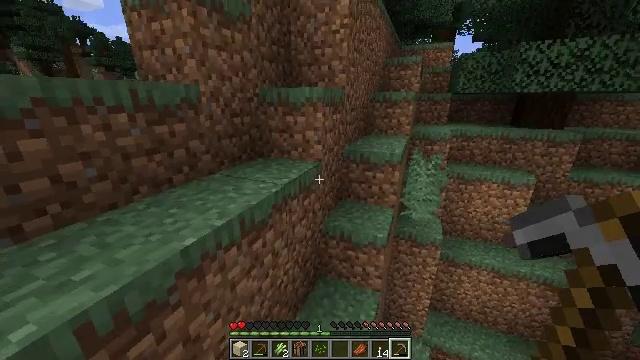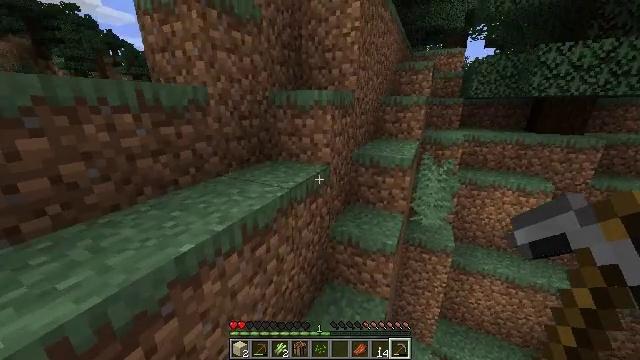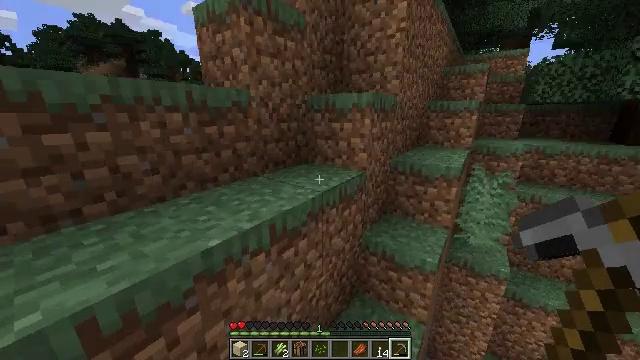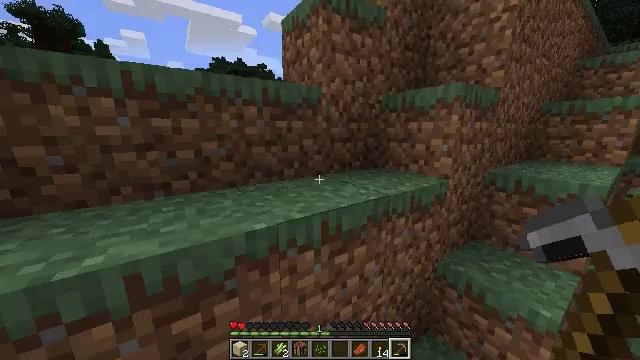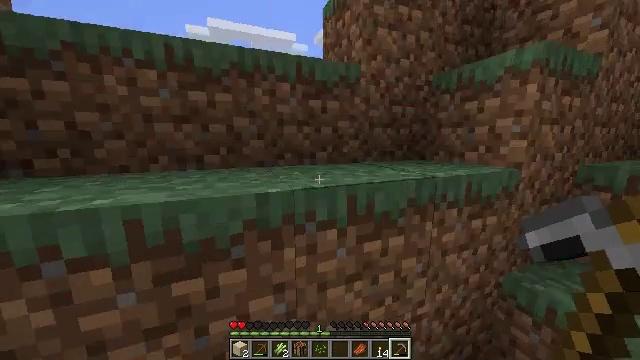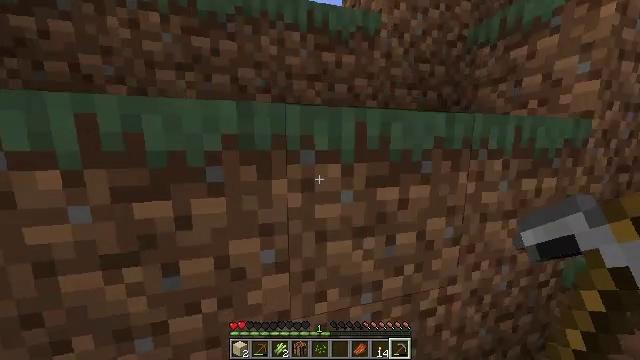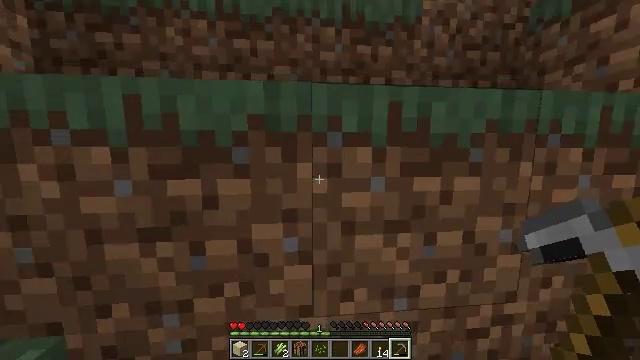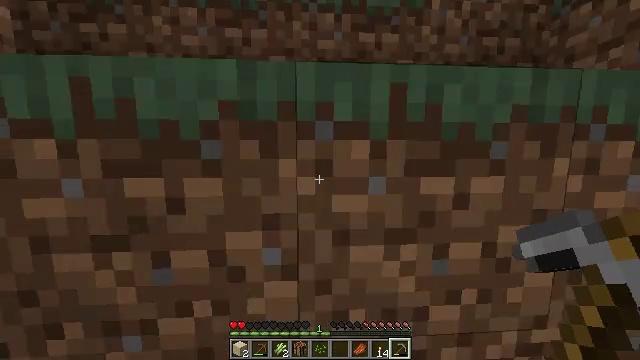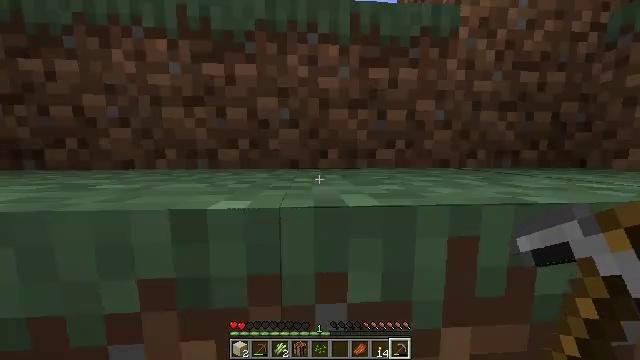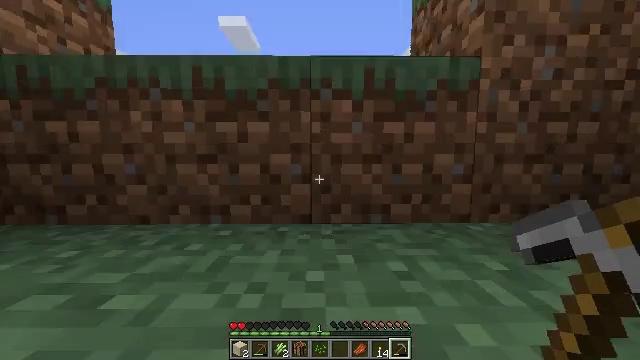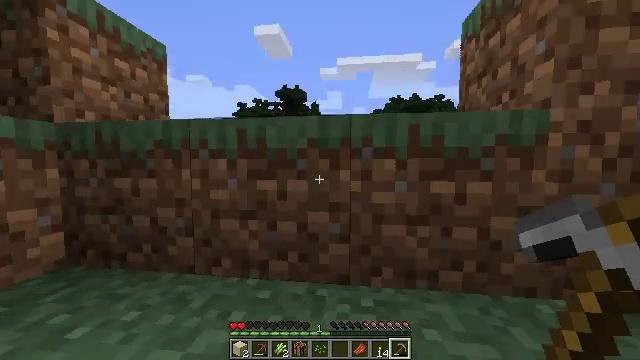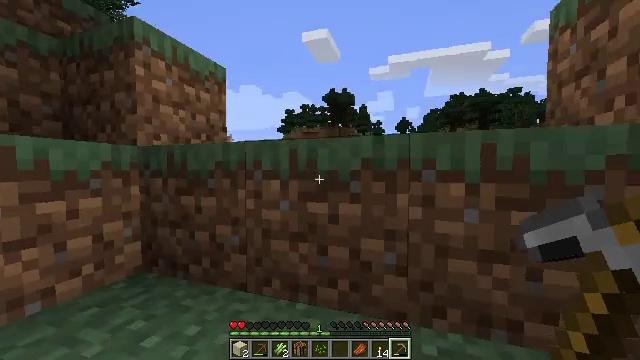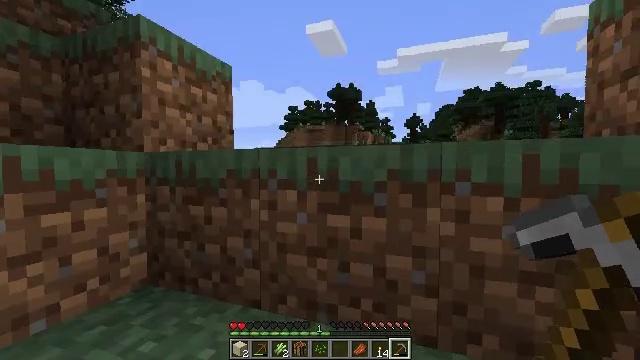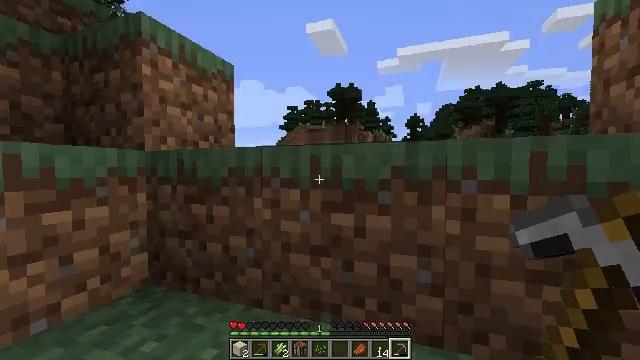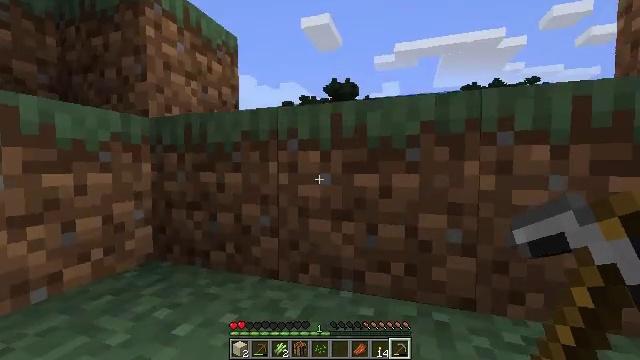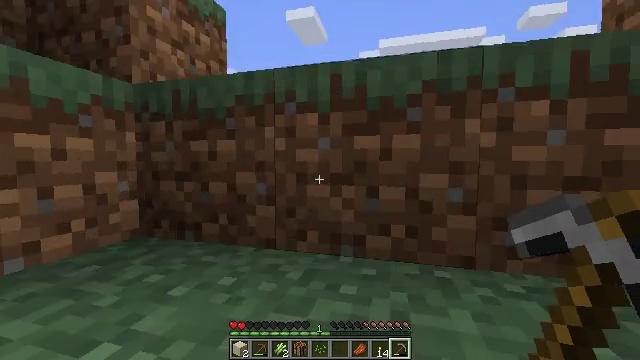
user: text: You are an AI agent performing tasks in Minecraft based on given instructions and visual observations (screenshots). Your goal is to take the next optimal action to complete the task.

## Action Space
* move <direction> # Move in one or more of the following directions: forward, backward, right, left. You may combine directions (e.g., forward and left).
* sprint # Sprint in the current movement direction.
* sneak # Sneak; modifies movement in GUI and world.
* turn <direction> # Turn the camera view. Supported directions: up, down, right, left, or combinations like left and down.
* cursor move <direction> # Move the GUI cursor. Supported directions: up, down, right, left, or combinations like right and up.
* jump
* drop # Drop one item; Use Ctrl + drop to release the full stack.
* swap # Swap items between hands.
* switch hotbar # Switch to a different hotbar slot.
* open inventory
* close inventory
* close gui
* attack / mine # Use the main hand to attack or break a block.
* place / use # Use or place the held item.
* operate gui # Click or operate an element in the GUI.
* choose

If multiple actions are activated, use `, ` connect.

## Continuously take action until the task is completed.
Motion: motion action
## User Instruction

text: Hunt fish.
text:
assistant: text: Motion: move forward, sprint, turn left, jump
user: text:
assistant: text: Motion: move forward, sprint, turn left and up, jump
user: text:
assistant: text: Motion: move forward, sprint, turn left and up, jump
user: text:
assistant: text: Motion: move forward, sprint, turn left and up, jump
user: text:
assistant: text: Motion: move forward and move left, sprint, turn left and up, jump
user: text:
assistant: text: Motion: move forward and move left, sprint, turn left and up, jump
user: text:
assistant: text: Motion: move forward and move left, sprint, turn left, jump
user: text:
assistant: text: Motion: move forward and move left, sprint, jump
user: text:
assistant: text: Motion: move forward and move left, sprint, turn left and up, jump
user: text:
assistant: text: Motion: move forward and move left, sprint, turn left and up, jump
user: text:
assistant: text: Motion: move forward and move left, sprint, turn left and up, jump
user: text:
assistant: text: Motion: move forward and move left, sprint, turn left, jump
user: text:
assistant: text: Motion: move forward and move left, sprint, jump
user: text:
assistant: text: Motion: move forward and move left, sprint, turn right, jump
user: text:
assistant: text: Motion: move forward and move left, sprint, turn right, jump
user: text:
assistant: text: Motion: move forward and move left, sprint, turn right, jump
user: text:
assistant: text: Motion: move forward and move left, sprint, turn right, jump
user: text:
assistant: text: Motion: move forward and move left, sprint, turn right, jump
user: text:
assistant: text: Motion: move forward and move left, sprint, turn right, jump
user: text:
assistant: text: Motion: move forward and move left, sprint, turn right, jump
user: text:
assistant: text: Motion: move forward, sprint, jump
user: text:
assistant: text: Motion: move forward, sprint, jump
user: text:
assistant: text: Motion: move forward, sprint, jump
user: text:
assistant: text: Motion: move forward, sprint, jump
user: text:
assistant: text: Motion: move forward, sprint, jump
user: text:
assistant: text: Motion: move forward, sprint, jump
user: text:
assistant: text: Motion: move forward, sprint, jump
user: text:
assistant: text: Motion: move forward, sprint, jump
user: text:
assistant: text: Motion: move forward and move left, sprint, turn right, jump
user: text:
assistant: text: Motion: move forward and move left, sprint, jump